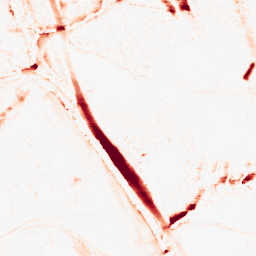
Category: morphological
Decomposition family: morphological_ellipse
Decomposition parameters: operation: opening
width: 10
height: 20
Upsampling method: cubic_mitchell
Upsampling parameters: scale: 2
Upsampling scale: 2